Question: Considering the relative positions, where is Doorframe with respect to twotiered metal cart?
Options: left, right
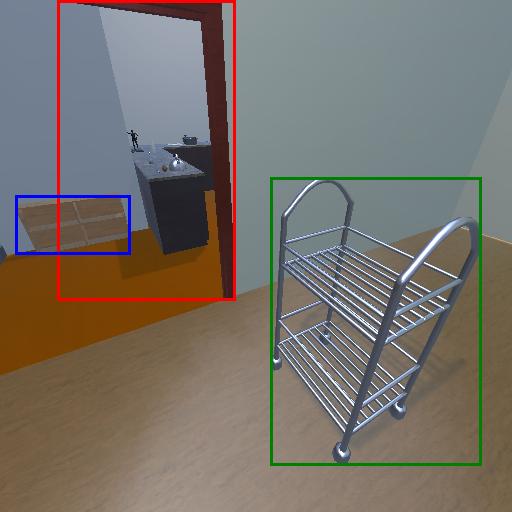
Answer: left